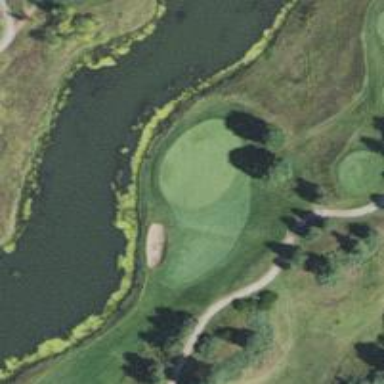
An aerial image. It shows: Golf hole.